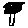
Label: tree